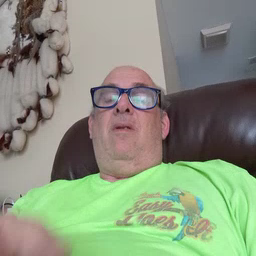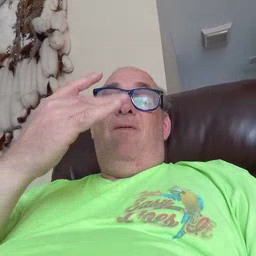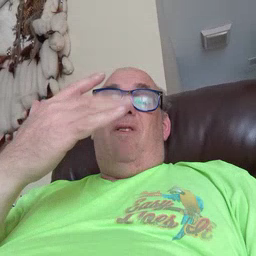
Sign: finger